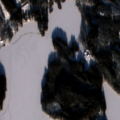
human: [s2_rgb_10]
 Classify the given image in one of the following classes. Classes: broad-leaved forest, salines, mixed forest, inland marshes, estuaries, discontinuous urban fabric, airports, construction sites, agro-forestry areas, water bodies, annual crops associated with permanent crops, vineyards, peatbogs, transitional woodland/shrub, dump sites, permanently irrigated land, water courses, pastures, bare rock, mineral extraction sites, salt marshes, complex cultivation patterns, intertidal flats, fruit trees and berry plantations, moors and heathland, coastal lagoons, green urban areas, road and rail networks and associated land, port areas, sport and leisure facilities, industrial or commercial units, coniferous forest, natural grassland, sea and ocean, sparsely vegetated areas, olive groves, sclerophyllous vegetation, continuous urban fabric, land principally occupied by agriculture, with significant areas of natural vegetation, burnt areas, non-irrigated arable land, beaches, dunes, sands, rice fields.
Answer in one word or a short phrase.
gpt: coniferous forest, mixed forest, water bodies